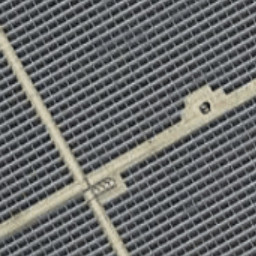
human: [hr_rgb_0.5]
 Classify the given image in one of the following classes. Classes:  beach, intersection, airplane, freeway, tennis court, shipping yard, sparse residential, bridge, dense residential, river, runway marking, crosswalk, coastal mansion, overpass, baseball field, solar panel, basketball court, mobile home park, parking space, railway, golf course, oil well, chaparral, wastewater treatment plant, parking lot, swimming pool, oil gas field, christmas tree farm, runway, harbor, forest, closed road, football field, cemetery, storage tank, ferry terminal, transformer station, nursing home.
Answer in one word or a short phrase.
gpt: solar panel